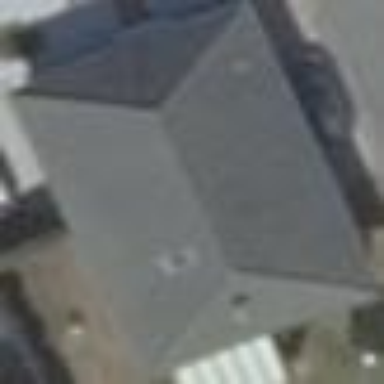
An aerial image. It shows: House with hipped roof in grey color. The roof is oriented along the building structure.